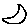
Label: moon